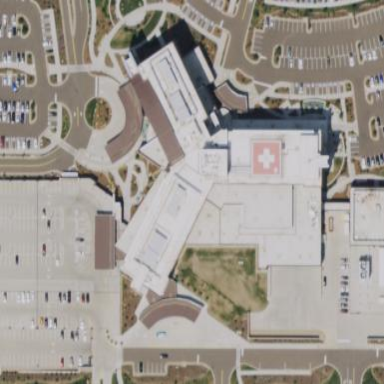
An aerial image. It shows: Hospital providing healthcare services.